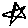
Label: star